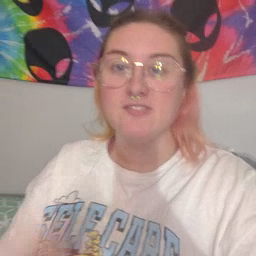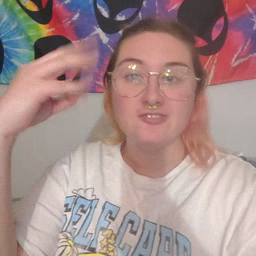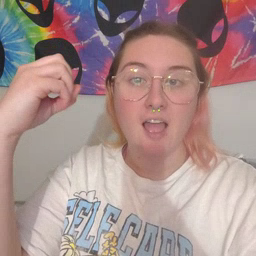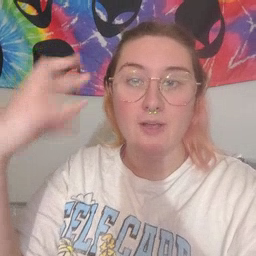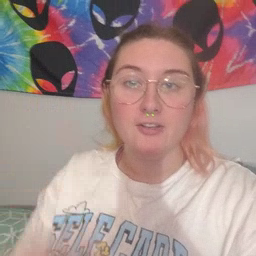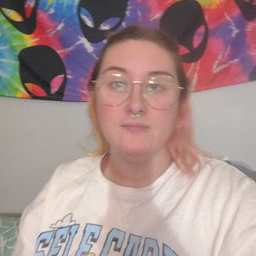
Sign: shower